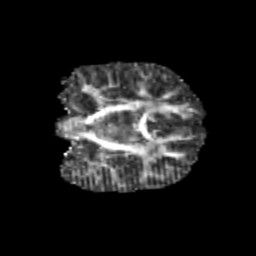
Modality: FA
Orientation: coronal
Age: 9
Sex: female
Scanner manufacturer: siemens
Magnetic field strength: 3 T
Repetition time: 3.8 s
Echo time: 0.07 s